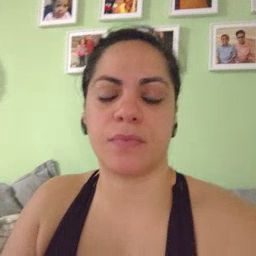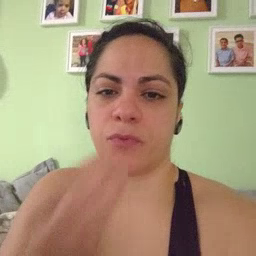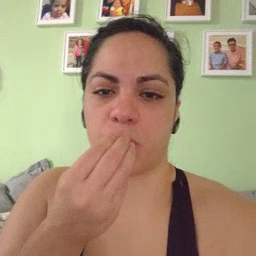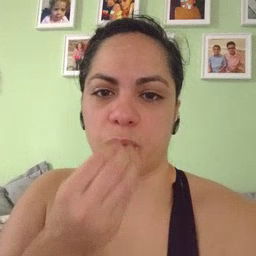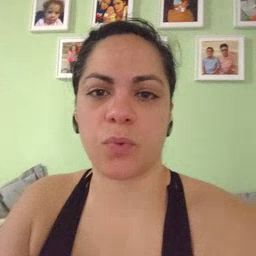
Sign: food